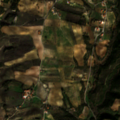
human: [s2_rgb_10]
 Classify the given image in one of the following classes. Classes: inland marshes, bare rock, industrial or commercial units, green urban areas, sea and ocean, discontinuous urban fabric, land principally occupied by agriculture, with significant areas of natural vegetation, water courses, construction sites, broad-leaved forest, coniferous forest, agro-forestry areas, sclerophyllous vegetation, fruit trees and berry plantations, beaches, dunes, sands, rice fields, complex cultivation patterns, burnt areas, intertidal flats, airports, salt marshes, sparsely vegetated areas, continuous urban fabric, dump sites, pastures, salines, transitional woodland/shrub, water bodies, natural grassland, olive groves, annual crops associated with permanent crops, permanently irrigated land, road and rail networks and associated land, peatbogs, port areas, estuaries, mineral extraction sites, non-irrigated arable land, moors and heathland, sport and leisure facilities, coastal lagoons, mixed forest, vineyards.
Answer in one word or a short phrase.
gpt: non-irrigated arable land, olive groves, complex cultivation patterns, land principally occupied by agriculture, with significant areas of natural vegetation